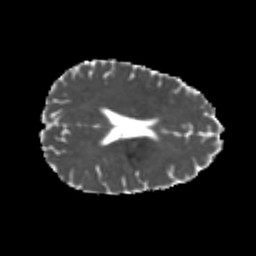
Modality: MD
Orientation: axial
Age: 25
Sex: male
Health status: healthy
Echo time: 0.074 s